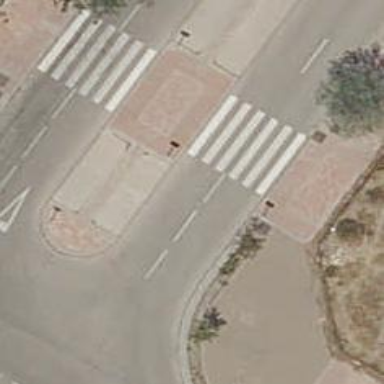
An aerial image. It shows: Zebra crossing on the road.